Question: Is it possibile to create a custom control in outlook which can be placed in the middle of an application? I mean sommething like this:

I know it could be done with the WebViewPane with Add-in Express but can it be achived without buying this product?
Maybe someone has seen some articles about writing sommething like that?
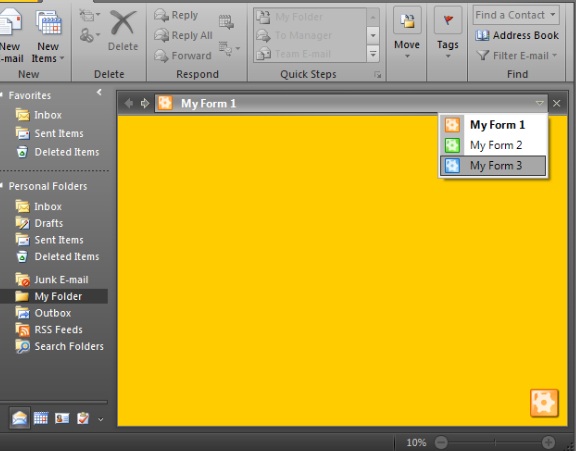
Answer: As far as I know this feature is not supported by Outlook API.
Products as Add-In Express, btw, can do it by using unofficial and unsupported hooks.
There is a project <URL> that you can look at in order to do the same by yourself. It is an open source project from Microsoft that provides you some kind of API on top of these unsupported hooks.